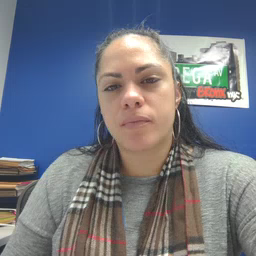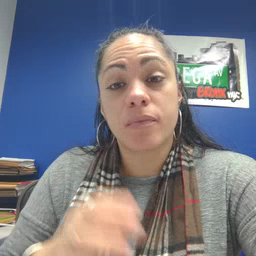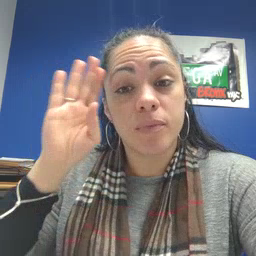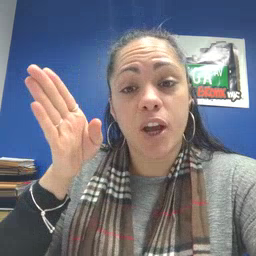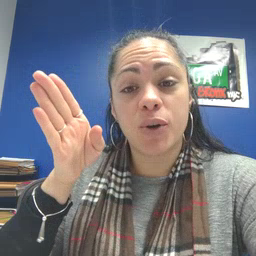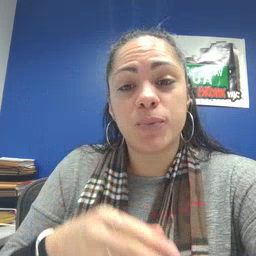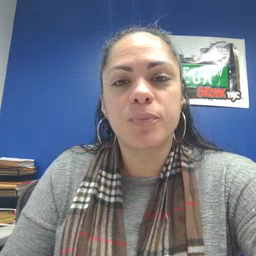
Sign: hello